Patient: sex M, age 78
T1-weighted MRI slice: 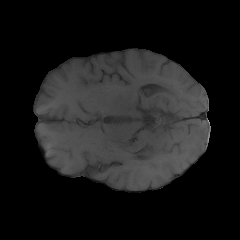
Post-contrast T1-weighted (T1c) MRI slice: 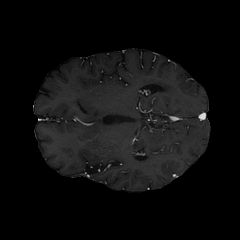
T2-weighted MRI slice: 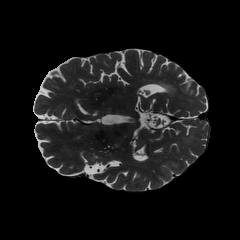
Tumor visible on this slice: no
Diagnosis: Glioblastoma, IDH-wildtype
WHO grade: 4